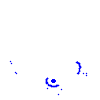
Particle: electron